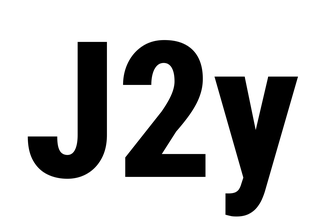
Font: Roboto_Condensed_ExtraBold